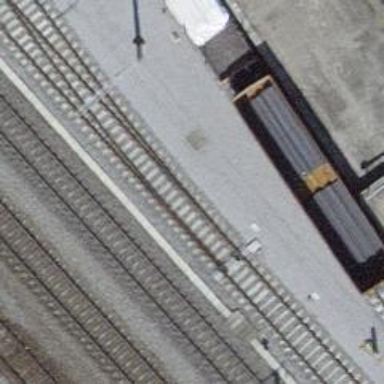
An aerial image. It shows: Railway switch.